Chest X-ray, PA view. Patient: 53 years old, sex M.
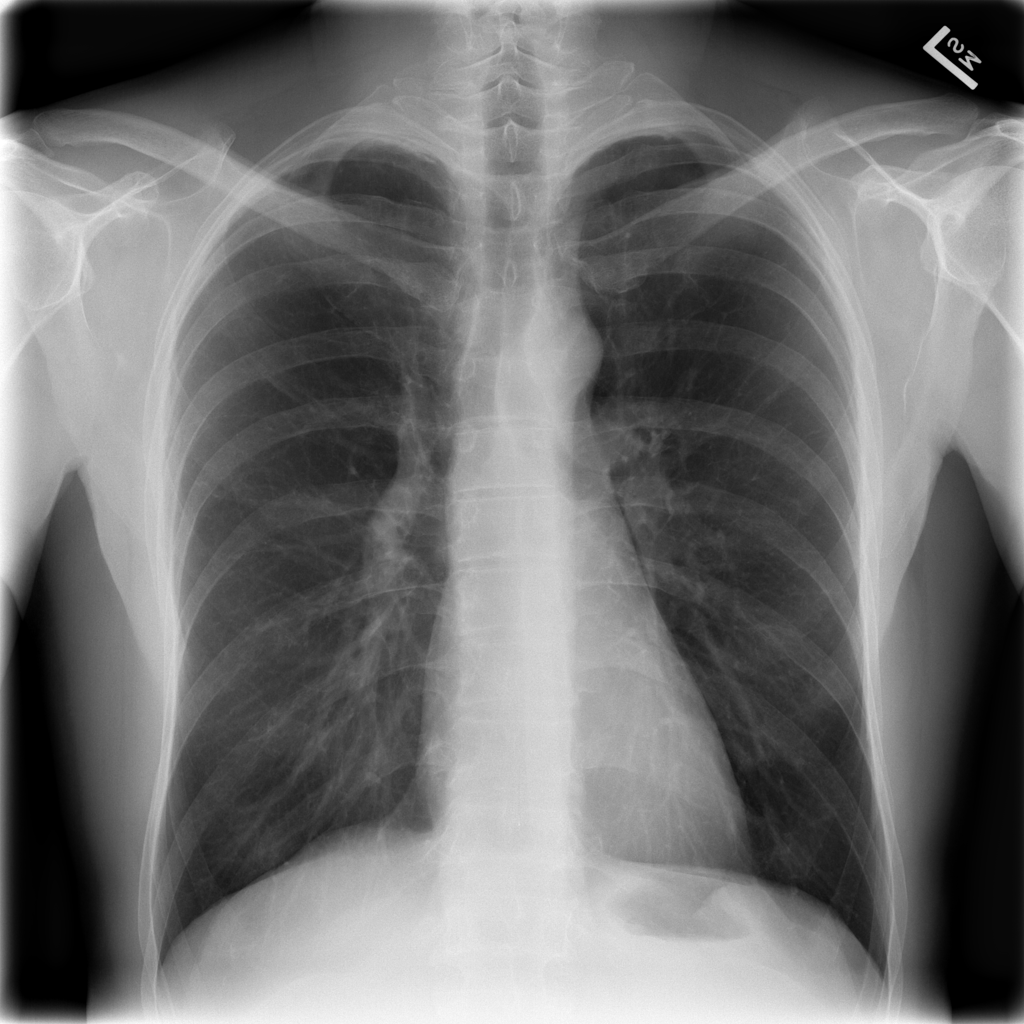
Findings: No Finding